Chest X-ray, AP view. Patient: 66 years old, sex F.
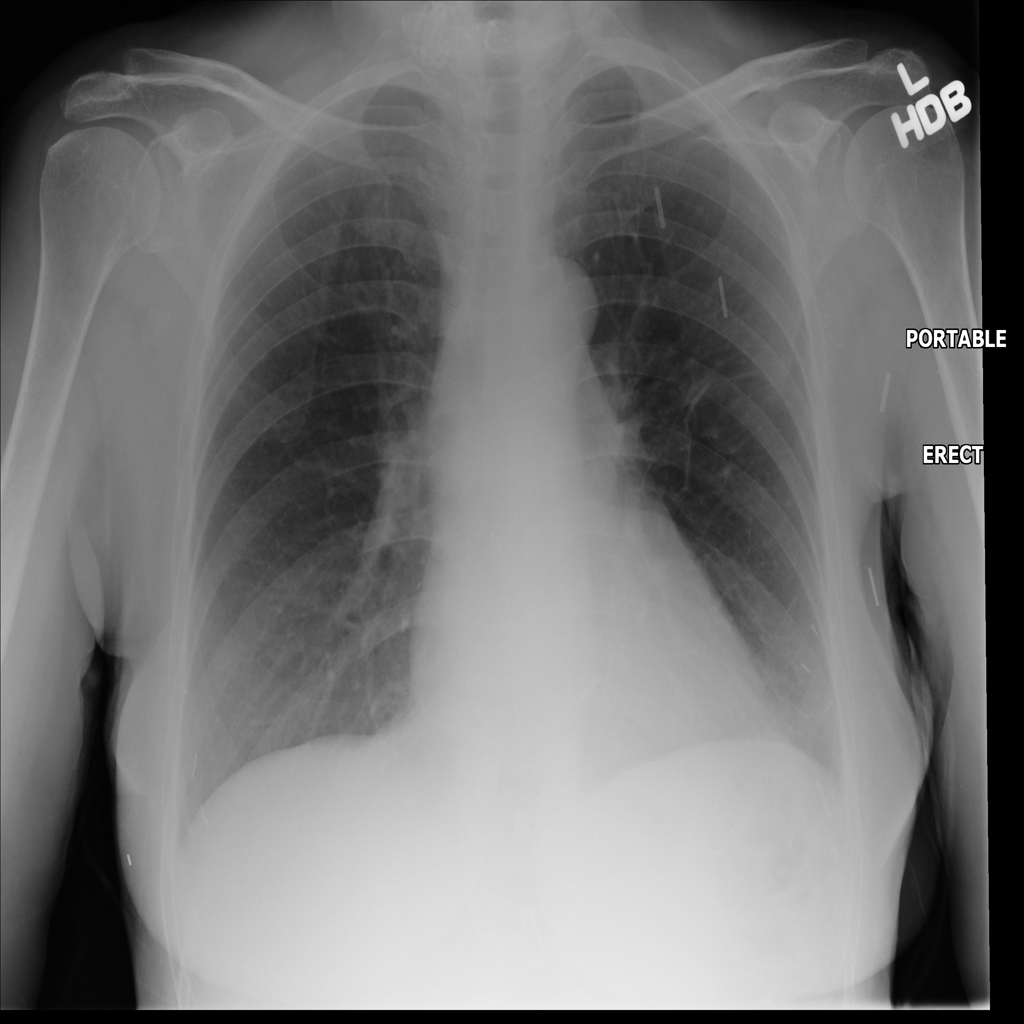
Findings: Fibrosis, Infiltration